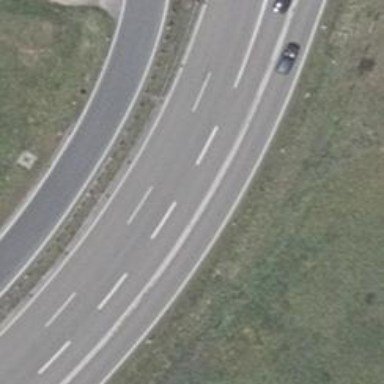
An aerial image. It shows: Motorroad with trunk link.